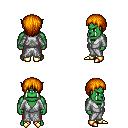
a pixel art fantasy rpg character, male body template, orc, green skin, white robe, red pants, dark blonde plain hairstyle, gold boots, four views (front, back, left, right), 2x2 character sprite sheet, small pixel art, hard edges, no anti-aliasing